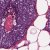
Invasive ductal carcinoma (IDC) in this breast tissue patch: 0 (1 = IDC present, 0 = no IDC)